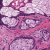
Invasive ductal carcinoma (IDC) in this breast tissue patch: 0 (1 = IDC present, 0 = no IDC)